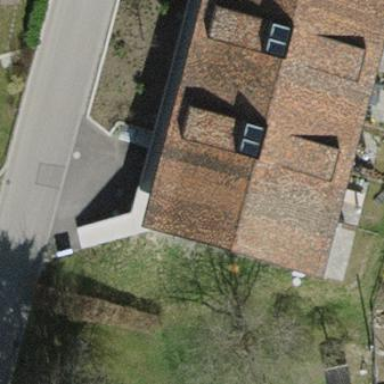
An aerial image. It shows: Building with tiled roof.